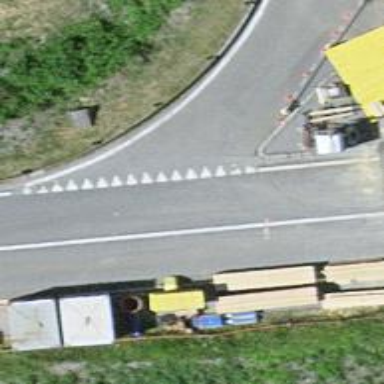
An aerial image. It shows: Asphalt trunk link motorroad.